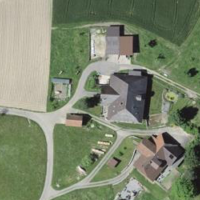
EUNIS habitat code: 44
Species observed at this site:
Cyperus esculentus